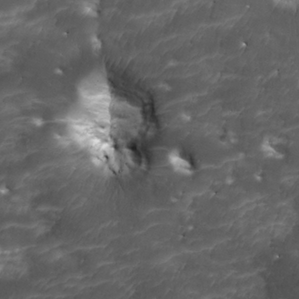
Label: non_frost